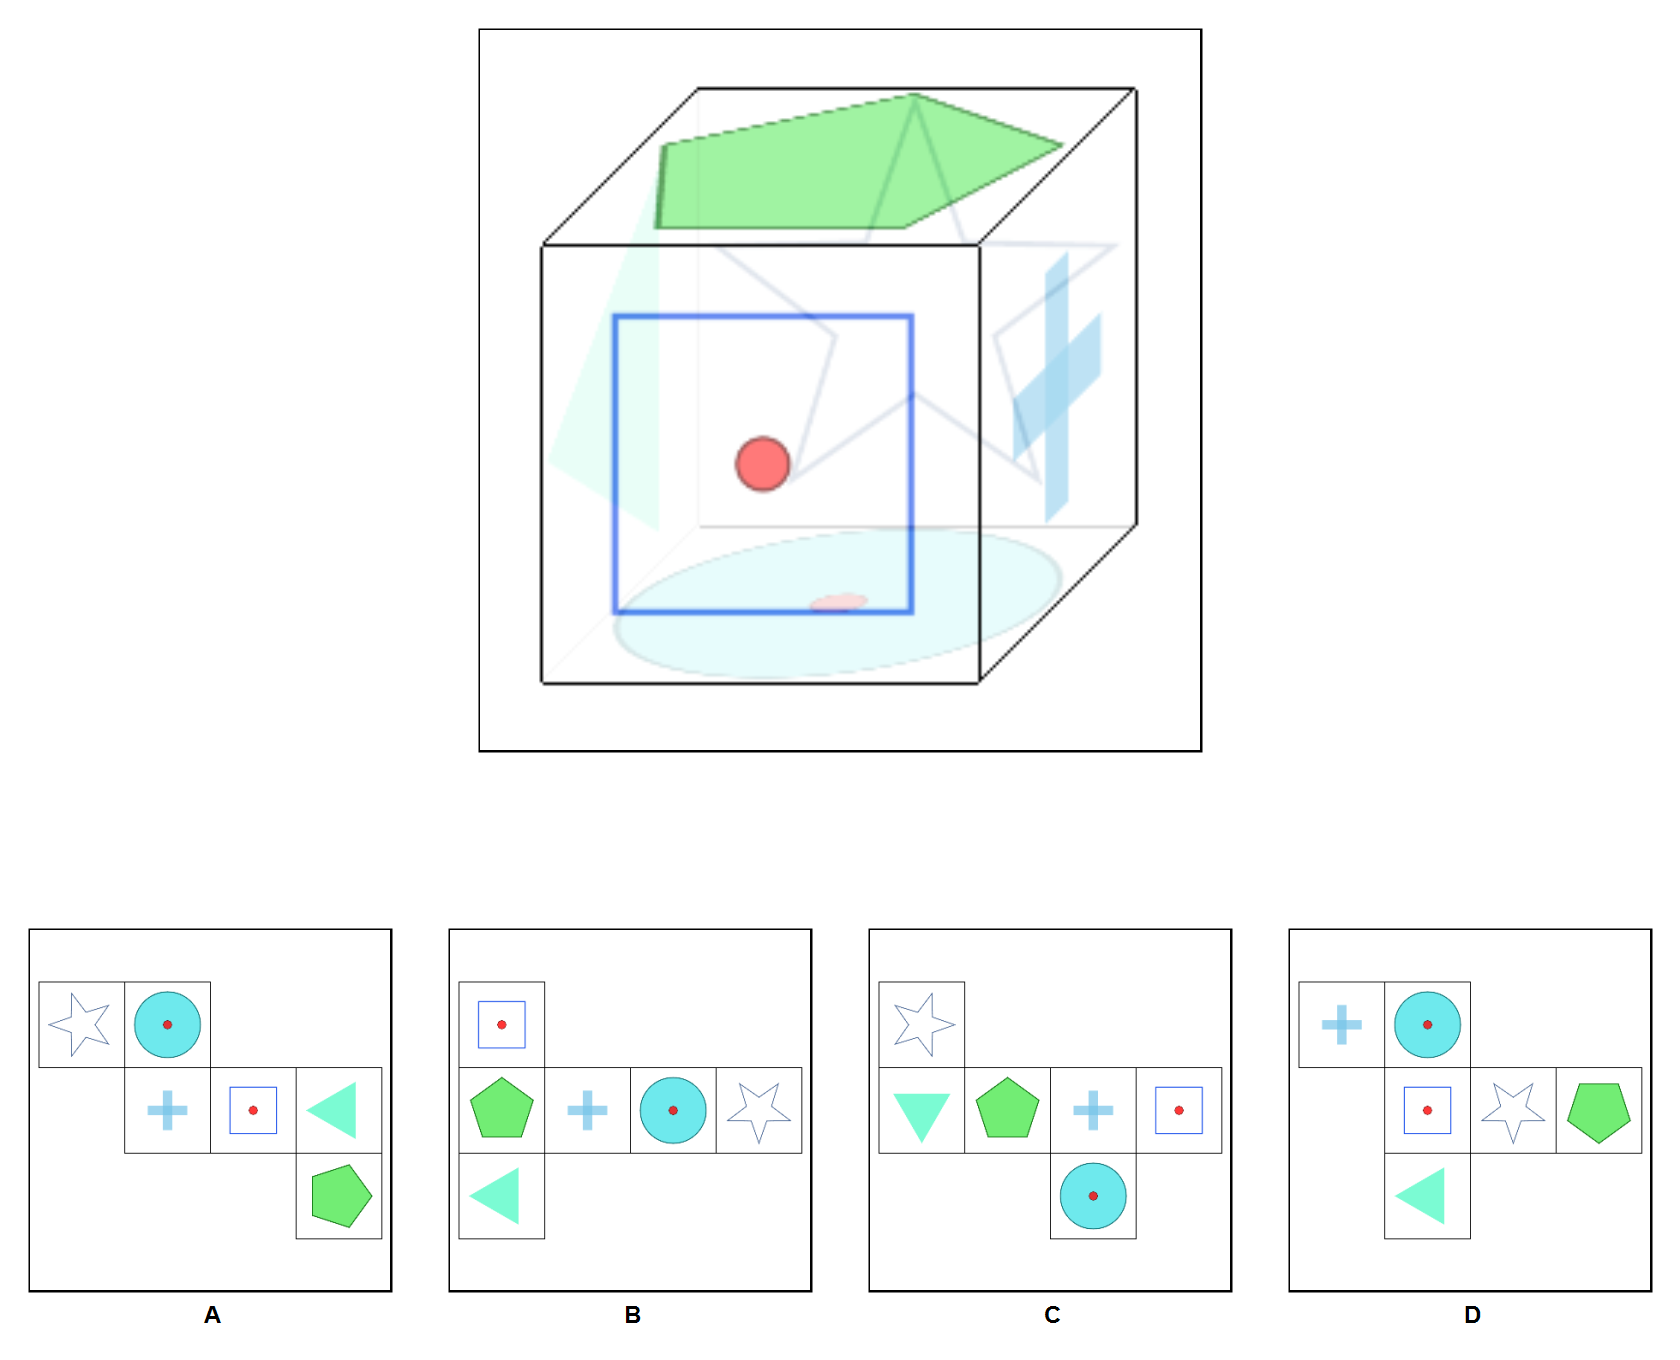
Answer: A